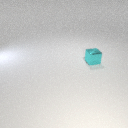
small cyan metal cube